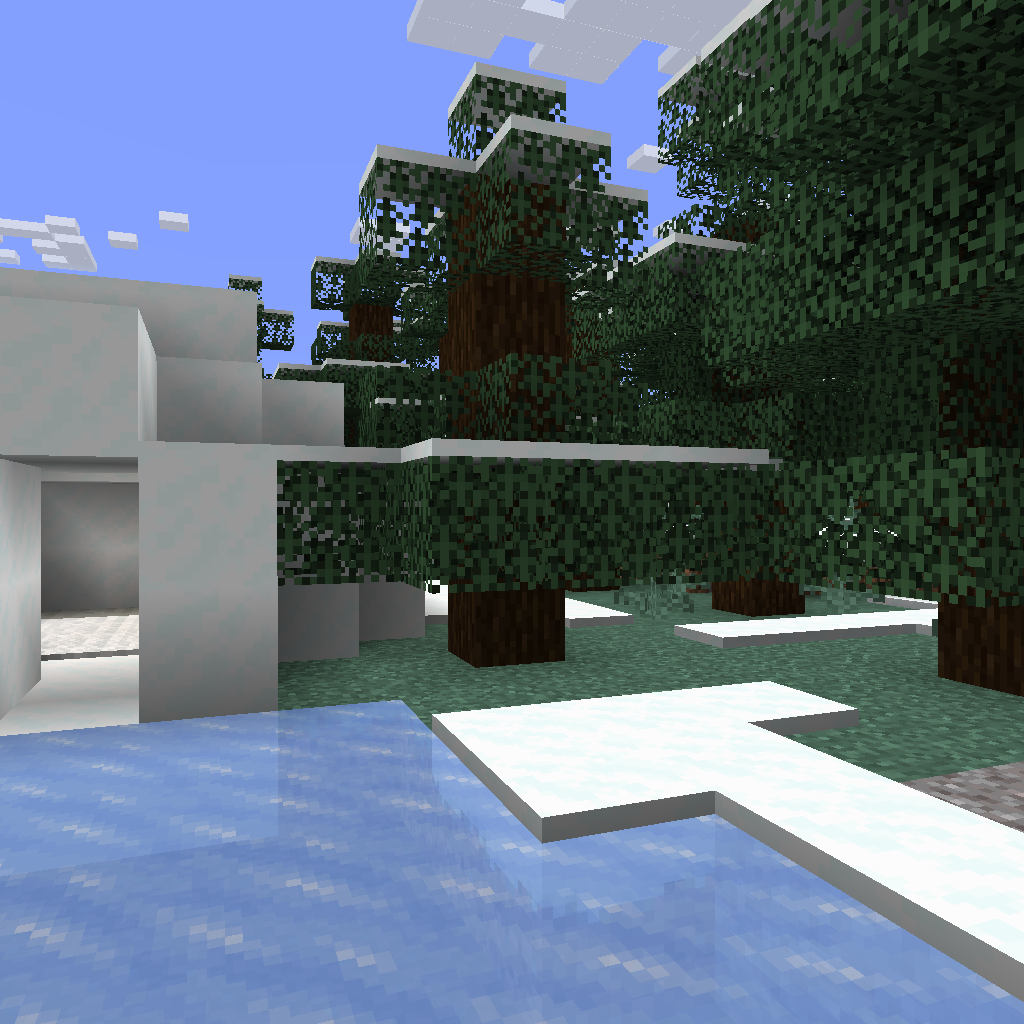
ice igloo entrance with dark trees outside